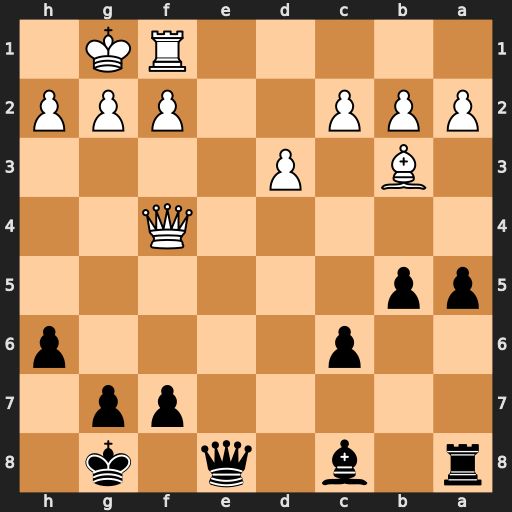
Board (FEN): r1b1q1k1/5pp1/2p4p/pp6/5Q2/1B1P4/PPP2PPP/5RK1
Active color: b
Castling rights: -
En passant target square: -
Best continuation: a4 Bxf7+ Qxf7 Qxf7+ Kxf7